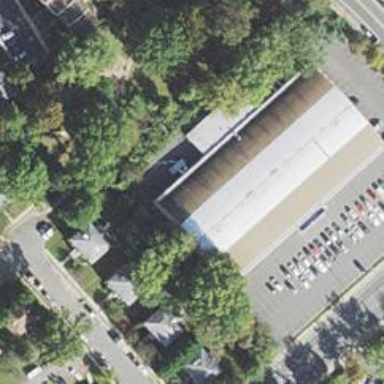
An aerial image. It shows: Building housing bowling alley.